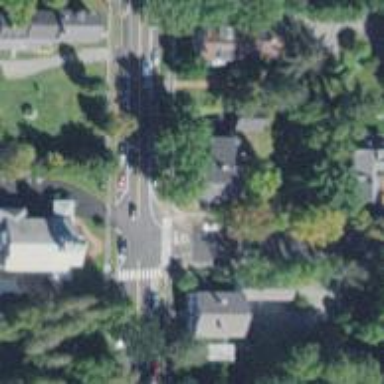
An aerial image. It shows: Marked road crossing.